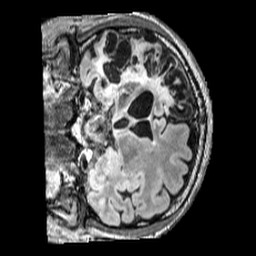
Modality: FLAIR
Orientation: coronal
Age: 46
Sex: male
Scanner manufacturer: siemens
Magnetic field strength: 3 T
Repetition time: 5 s
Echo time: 0.387 s